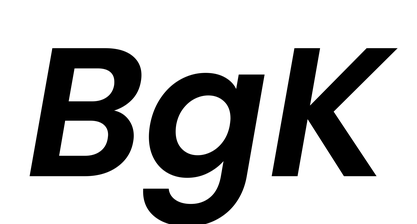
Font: Poppins-SemiBoldItalic